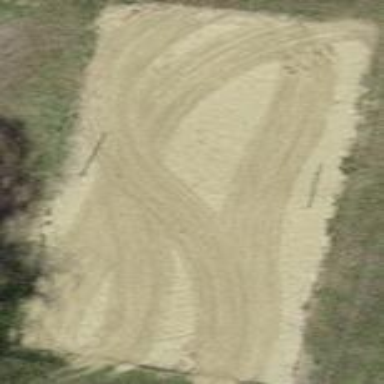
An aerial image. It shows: Sandy pitch for beach volleyball.